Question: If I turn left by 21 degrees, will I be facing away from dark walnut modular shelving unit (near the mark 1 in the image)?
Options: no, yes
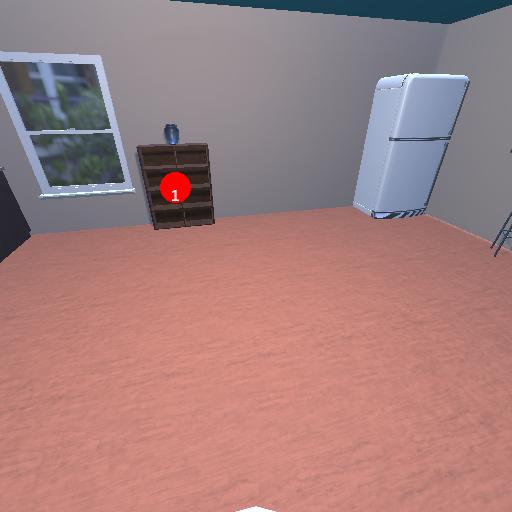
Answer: no